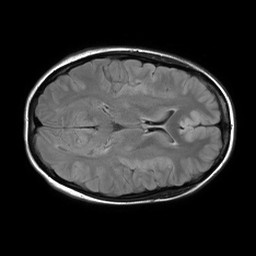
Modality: FLAIR
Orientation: axial
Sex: female
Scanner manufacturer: philips
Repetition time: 11 s
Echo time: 0.125 s